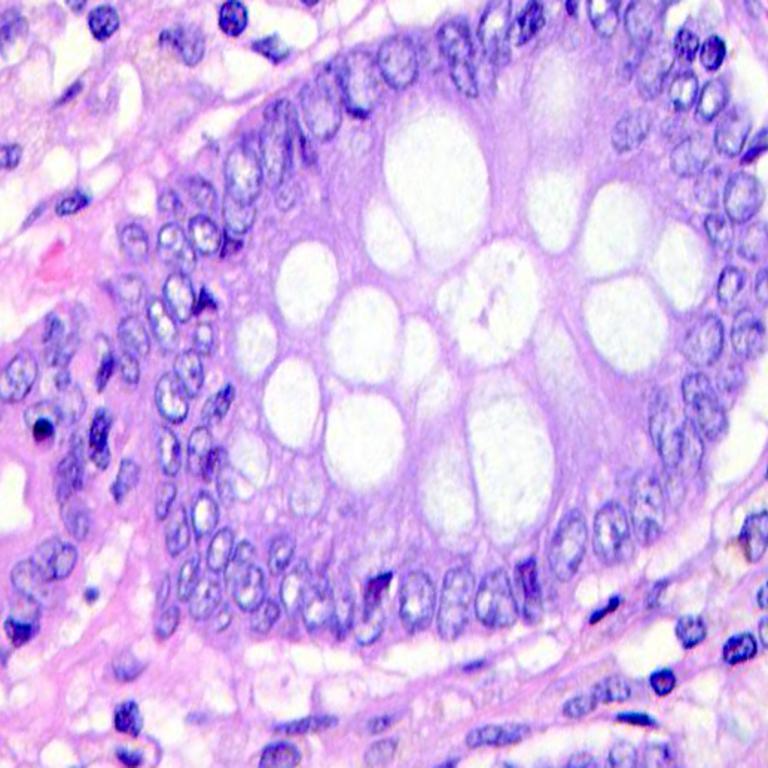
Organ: colon
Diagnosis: benign